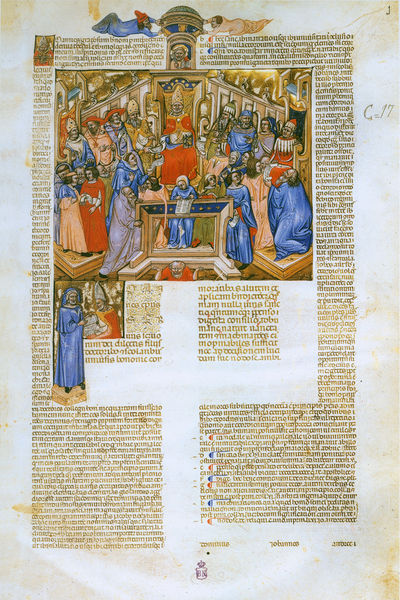
Titel: Constitutiones Clementinae
Institution: Madrid, Biblioteca Nacional
Schlagwörter: blau, gott, mann, gelb, menschen, braun, bunt, frau, männer, rot, mütze, gold, blatt, engel, schrift, bischof, papst, thron, buch, kreuz, text, zeitung, beten, gebet, altar, buchseite, jesus, mittelalter, priester, miniatur, flugblatt, sigel, wörter, christ, männeer